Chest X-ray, PA view. Patient: 48 years old, sex F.
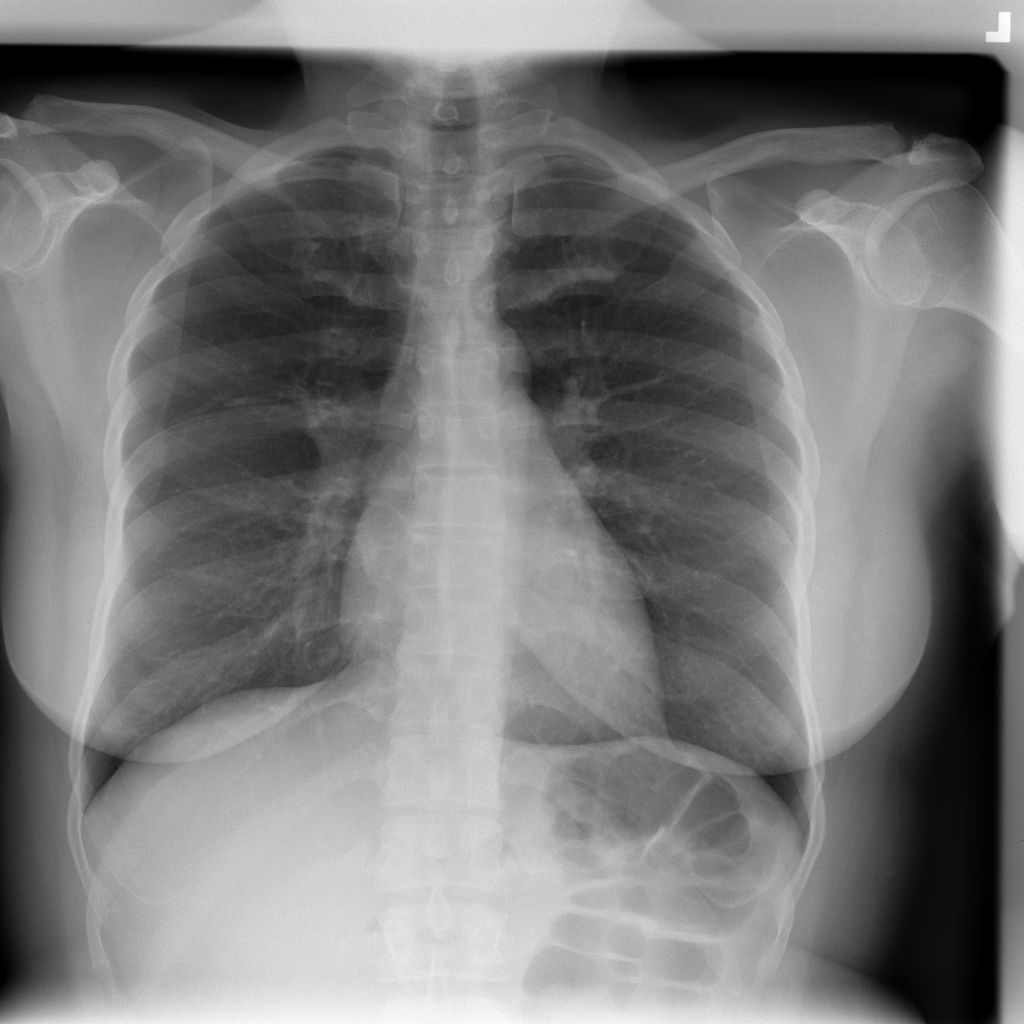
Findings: No Finding